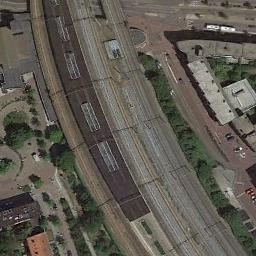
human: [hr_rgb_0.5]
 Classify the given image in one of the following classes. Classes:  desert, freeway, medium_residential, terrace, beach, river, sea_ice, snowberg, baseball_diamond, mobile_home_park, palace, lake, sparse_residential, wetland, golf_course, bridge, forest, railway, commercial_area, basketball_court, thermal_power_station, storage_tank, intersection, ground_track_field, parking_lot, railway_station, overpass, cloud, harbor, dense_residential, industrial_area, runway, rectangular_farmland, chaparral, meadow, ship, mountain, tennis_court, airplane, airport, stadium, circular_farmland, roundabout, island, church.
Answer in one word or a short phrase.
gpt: railway